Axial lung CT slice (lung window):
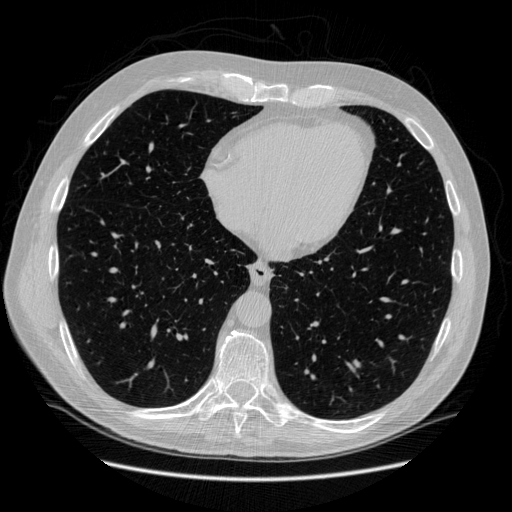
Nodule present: no